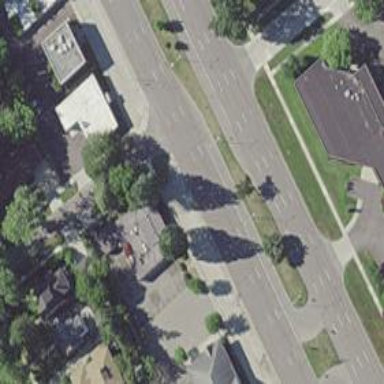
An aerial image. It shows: Unmarked crossing on the road.